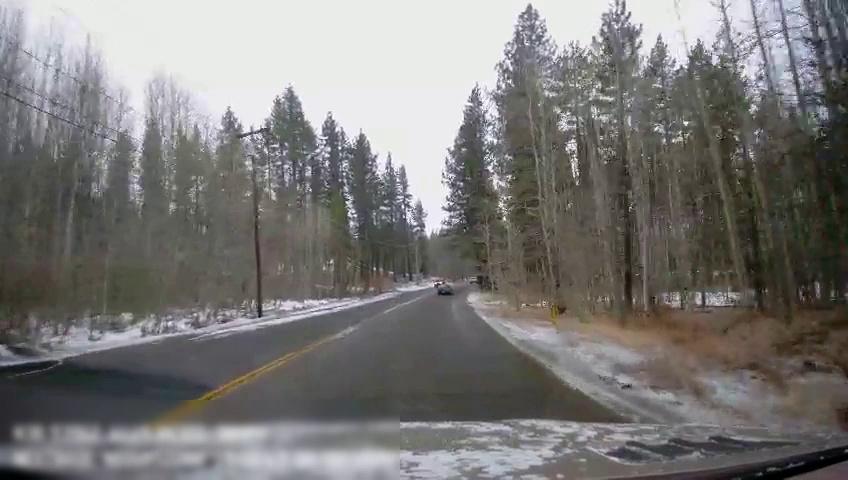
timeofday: Day
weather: Snowy
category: Drivable Space
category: Vehicles | SUV
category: Lanes | Current Lane
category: Lanes | Current Lane